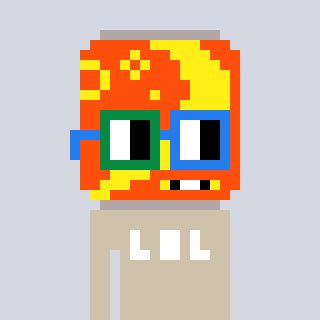
a pixel art character with square green and blue glasses, a pop-shaped head and a bege-colored body on a cool background